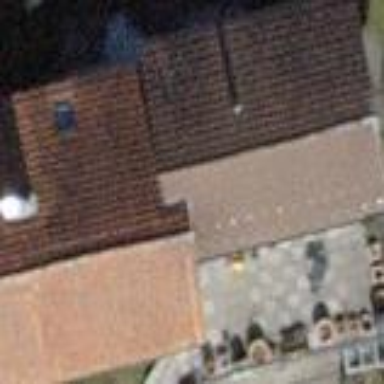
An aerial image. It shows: Semidetached house with gabled roof.